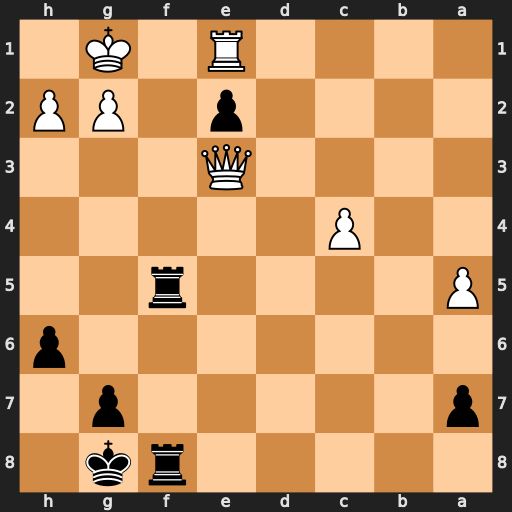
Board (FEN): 5rk1/p5p1/7p/P4r2/2P5/4Q3/4p1PP/4R1K1
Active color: b
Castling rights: -
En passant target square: -
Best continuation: Rf1+ Rxf1 Rxf1#